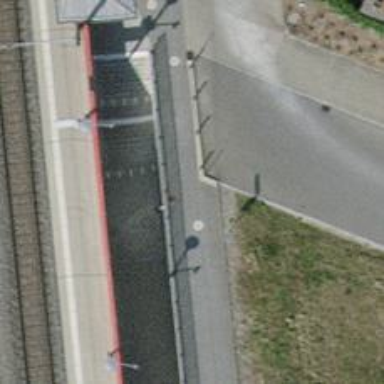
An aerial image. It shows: Concrete footway leading through tunnel.